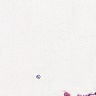
Metastatic tissue present: no